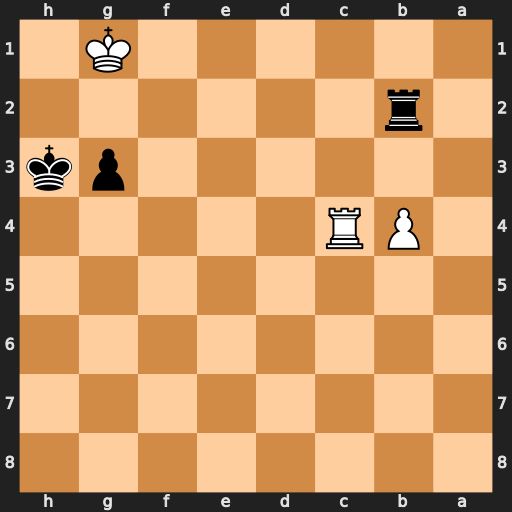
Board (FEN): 8/8/8/8/1PR5/6pk/1r6/6K1
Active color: b
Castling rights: -
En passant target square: -
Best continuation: Rb1+ Rc1 Rxc1#